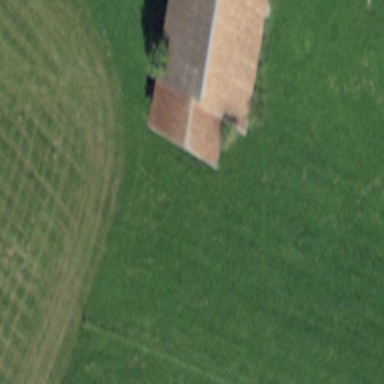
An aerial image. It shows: Barn.